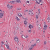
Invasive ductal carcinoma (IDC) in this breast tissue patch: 1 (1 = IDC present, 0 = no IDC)